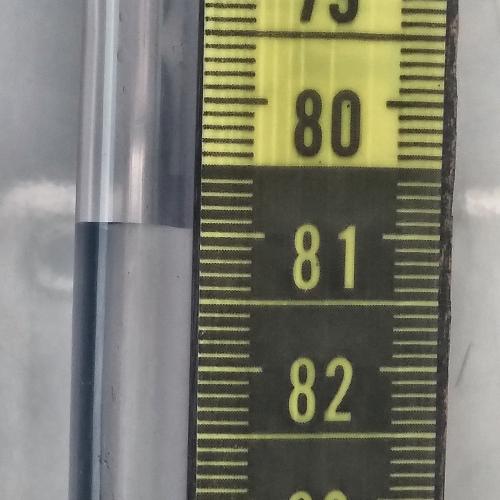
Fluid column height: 81.0 cm